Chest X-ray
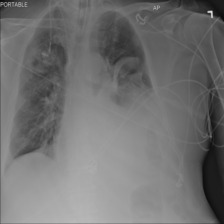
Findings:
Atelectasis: positive
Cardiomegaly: negative
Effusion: negative
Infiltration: negative
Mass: negative
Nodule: negative
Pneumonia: negative
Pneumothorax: negative
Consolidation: negative
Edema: negative
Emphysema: negative
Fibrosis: negative
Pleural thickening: negative
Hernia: negative